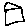
Label: house